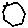
Label: hexagon